Question: I have several little PHP tables under eachother:
The blue is one table and so on

I want to be able to add a new row to the table when clicking the green button with plus sign on it. But how to detect under with table the button was clicked so that the the new row will be added under that exact table?
Code for my table is like that:
'''
<?php
$result = mysqli_query($conn, "SELECT category_name FROM categories"); // using mysqli_query instead
while($res = mysqli_fetch_array($result)) {
echo "<table id='tbl' class='col-12'><th name='category' class='open-list bg-grey txt-xl pl-3'>".$res['category_name']."</th>
<tr class='content-div row align-items-center'>
<td class='col-8'><input name='product_name' type='text' class='p-3 border-0 text-left txt-xl'></td>
<td class='col-2 p-0 txt-xl'><input name='quantity' type='text' value='1' class='w-50 border-0 p-0 txt-xl'><label class='txt-xl m-0 text-left'>tk</label></td>
<td class='col-2' ><input class='mr-3' type='checkbox' name='check'></td>
</tr>
<tr>
<td>
<button type='button' class='add_another bg-success m-2 col-2 additem-btn shadow d-flex justify-content-center'><i class='txt-lg-icon bi bi-plus'></i></button>
</td>
</tr>";
}
?>
</table>
'''
so far i tried this:
'''
$('document').ready(function() { $('.add_another').click(function() {
$("#tbl").append('<tr><td><input name="product_name" type="text" class="pr-3 text-left txt-xl col-12 border-dark"></td><td><input class="mx-3" type="checkbox" name="check"></td></tr>');});})
'''
It worked as far as adding a new row, but no matter under which table i clicked the add button it always only added a new row into the first table.
Table headers (the ones with the grey background) come from my mysql database and each header has a id as well. So maybe there is a way to use the id-s to detect where the button was clicked or is there some other ways to solve my problem?
EDIT:
I would also like toggle between opening and closing the content under the table headers by clicking on the header.
So far i have tried those:
'''
$(".open-list" ).click(function() {$( ".content-div" ).toggle("");});
$(function() {
$('.open-list').on("click",function() {
$(".content-div").closest("tr").toggle("")
});
})
'''
They open and close all of them together, but i want to be able to open/close each table content separately.
Thank You!
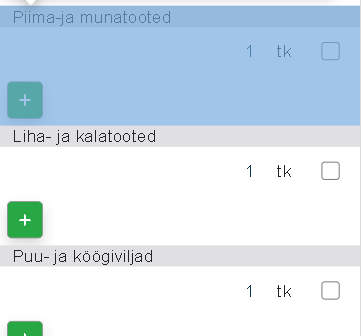
Answer: IDs need to be unique
If you want to add the row AFTER the button, try this
'$(this).closest("tr").after()'
or
'$(this).closest("tbody").append()'
if AFTER the row with the button use
'''
$(function() {
$('.add_another').on("click",function() {
$(this).closest("tr").before('<tr><td><input name="product_name" type="text" class="pr-3 text-left txt-xl col-12 border-dark"></td><td><input class="mx-3" type="checkbox" name="check"></td></tr>');
});
})
'''
'''
<script src="https://cdnjs.cloudflare.com/ajax/libs/jquery/3.3.1/jquery.min.js"></script>
<table class='col-12'>
<th name='category' class='open-list bg-grey txt-xl pl-3'>Whatever</th>
<tr class='row align-items-center'>
<td class='col-8'><input name='product_name' type='text' class='p-3 border-0 text-left txt-xl'></td>
<td class='col-2 p-0 txt-xl'><input name='quantity' type='text' value='1' class='w-50 border-0 p-0 txt-xl'><label class='txt-xl m-0 text-left'>tk</label></td>
<td class='col-2'><input class='mr-3' type='checkbox' name='check'></td>
</tr>
<tr>
<td>
<button type='button' class='add_another bg-success m-2 col-2 additem-btn shadow d-flex justify-content-center'><i class='txt-lg-icon bi bi-plus'></i>Add</button>
</td>
</tr>
</table>
<table class='col-12'>
<th name='category' class='open-list bg-grey txt-xl pl-3'>Whatever</th>
<tr class='row align-items-center'>
<td class='col-8'><input name='product_name' type='text' class='p-3 border-0 text-left txt-xl'></td>
<td class='col-2 p-0 txt-xl'><input name='quantity' type='text' value='1' class='w-50 border-0 p-0 txt-xl'><label class='txt-xl m-0 text-left'>tk</label></td>
<td class='col-2'><input class='mr-3' type='checkbox' name='check'></td>
</tr>
<tr>
<td>
<button type='button' class='add_another bg-success m-2 col-2 additem-btn shadow d-flex justify-content-center'><i class='txt-lg-icon bi bi-plus'></i>Add</button>
</td>
</tr>
</table>
'''